Question: I want to aggregate strings and concatenate them. This is example of what I am using
'''
SELECT deptno, LISTAGG(ename, ',') WITHIN GROUP (ORDER BY ename) AS employees
FROM emp
GROUP BY deptno;
DEPTNO EMPLOYEES
---------- --------------------------------------------------
10 CLARK, CLARK,KING,MILLER, MILLER
20 ADAMS, ADAMS, ADAMS, FORD,JONES,SCOTT,SMITH
30 ALLEN,BLAKE,JAMES,MARTIN,MARTIN,TURNER,WARD
3 rows selected.
'''
But I want results without duplication in concatenated strings.
Desired results:
'''
DEPTNO EMPLOYEES
---------- --------------------------------------------------
10 CLARK,KING,MILLER
20 SMITH,FORD,ADAMS,SCOTT,JONES
30 ALLEN,BLAKE,MARTIN,TURNER,JAMES,WARD
3 rows selected.
'''
so in example below there are some "Employeer names with comma". It is using the proposed answer with regular expression:
'''
with emp as (
select 10 as deptno, 'clark,1' as ename from dual
union all
select 10, 'clark,1' from dual
union all
select 10, 'clark,1' from dual
union all
select 10, 'bob' from dual
union all
select 10, 'bob' from dual
union all
select 10, 'don' from dual
union all
select 20, 'tim,2' from dual
union all
select 20, 'tim,2' from dual
union all
select 20, 'tim,2' from dual
union all
select 20, 'jack' from dual
union all
select 20, 'mark' from dual
)
SELECT e.deptno, --LISTAGG(e.ename, ',') WITHIN GROUP (ORDER BY e.ename) AS employees,
RTRIM(REGEXP_REPLACE(listagg (e.ename, ',')
WITHIN GROUP (ORDER BY e.ename),
'([^,]+)(,)+', ''),
',') AS employees
FROM emp e
GROUP BY e.deptno;
'''
The results of this query are not correct:

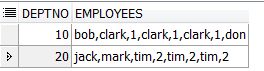
Answer: Replace
'''
FROM emp
'''
with
'''
FROM (SELECT DISTINCT deptno, ename FROM emp)
'''
(From a non-Oracle user, but it should work)